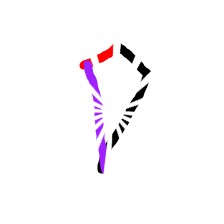
Shape: kite